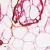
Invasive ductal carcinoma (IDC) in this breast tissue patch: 0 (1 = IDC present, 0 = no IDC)